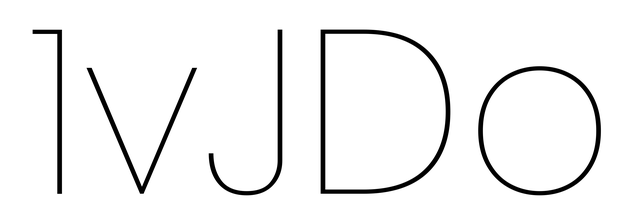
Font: Poppins-Thin